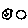
Label: smiley face